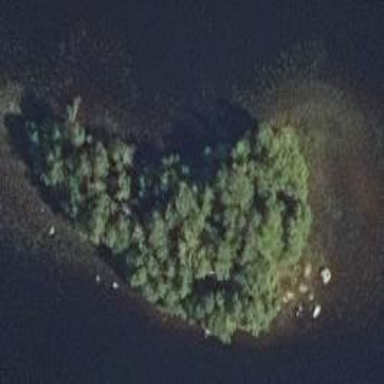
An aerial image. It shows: Islet.